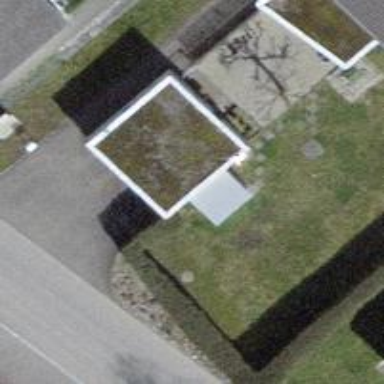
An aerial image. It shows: Building with flat roof.